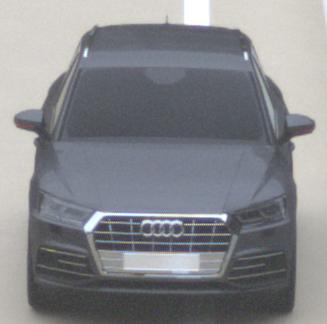
Make: Audi
Model: Q5 45 TFSI
Detailed model: Q5 (FY)
Model produced from: 2019/01
Model produced until: 2019/05
Doors: 5
Color: gray
Road condition: dry road
Daytime: midday
Contrast: low contrast